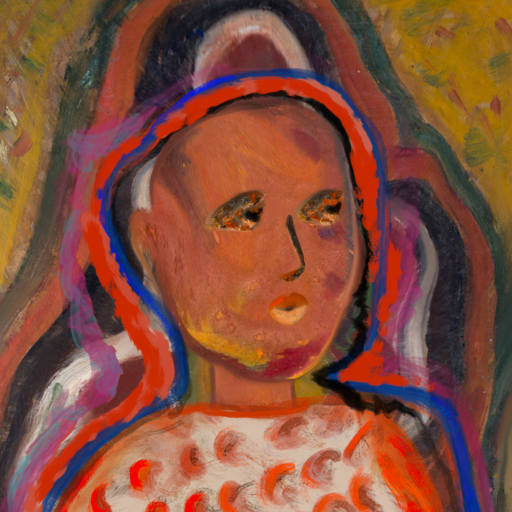
Background: AfterRaid, Head And Neck Side: Mother_And_Son_Son, Face Side: Gypsy_Queen, Bust: Rupkatha, Hair Side: Experience, Head Accessory: Blank, Second Necklace: Blank, Necklace: Blank, Baby: Blank